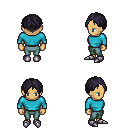
a pixel art fantasy rpg character, female body template, human, tanned skin, teal long-sleeve shirt, teal pants, raven parted hairstyle, metal boots, four views (front, back, left, right), 2x2 character sprite sheet, small pixel art, hard edges, no anti-aliasing